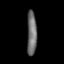
Tissue: lung
Cell type: T cells
Senescence score: 0.6186
Nuclear area (px): 431
Mean DAPI intensity: 107.329